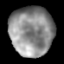
Tissue: lung
Cell type: Epithelial cells
Senescence score: 0.1774
Nuclear area (px): 2115
Mean DAPI intensity: 140.545